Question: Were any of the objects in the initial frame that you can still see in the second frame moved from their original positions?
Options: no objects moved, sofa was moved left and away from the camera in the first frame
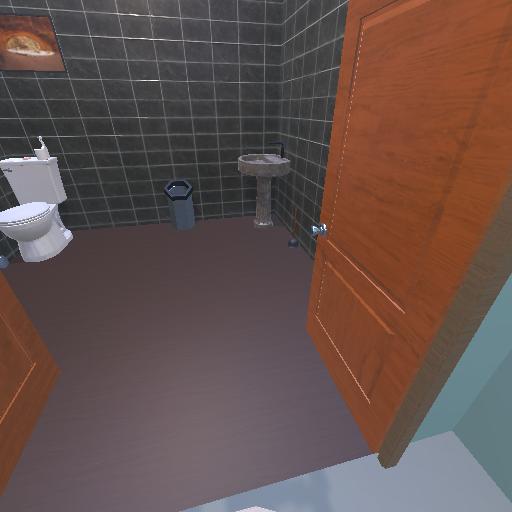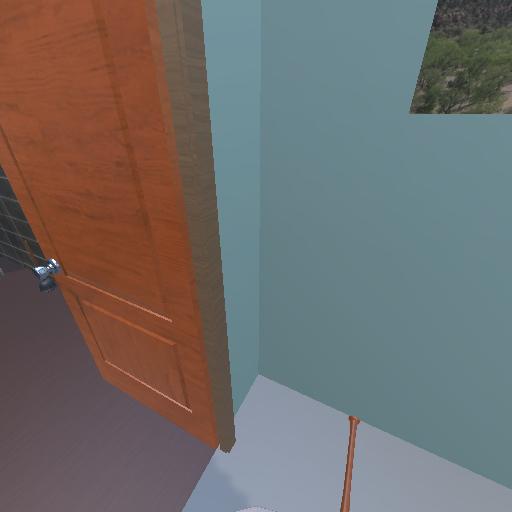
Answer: no objects moved